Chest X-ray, PA view. Patient: 48 years old, sex M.
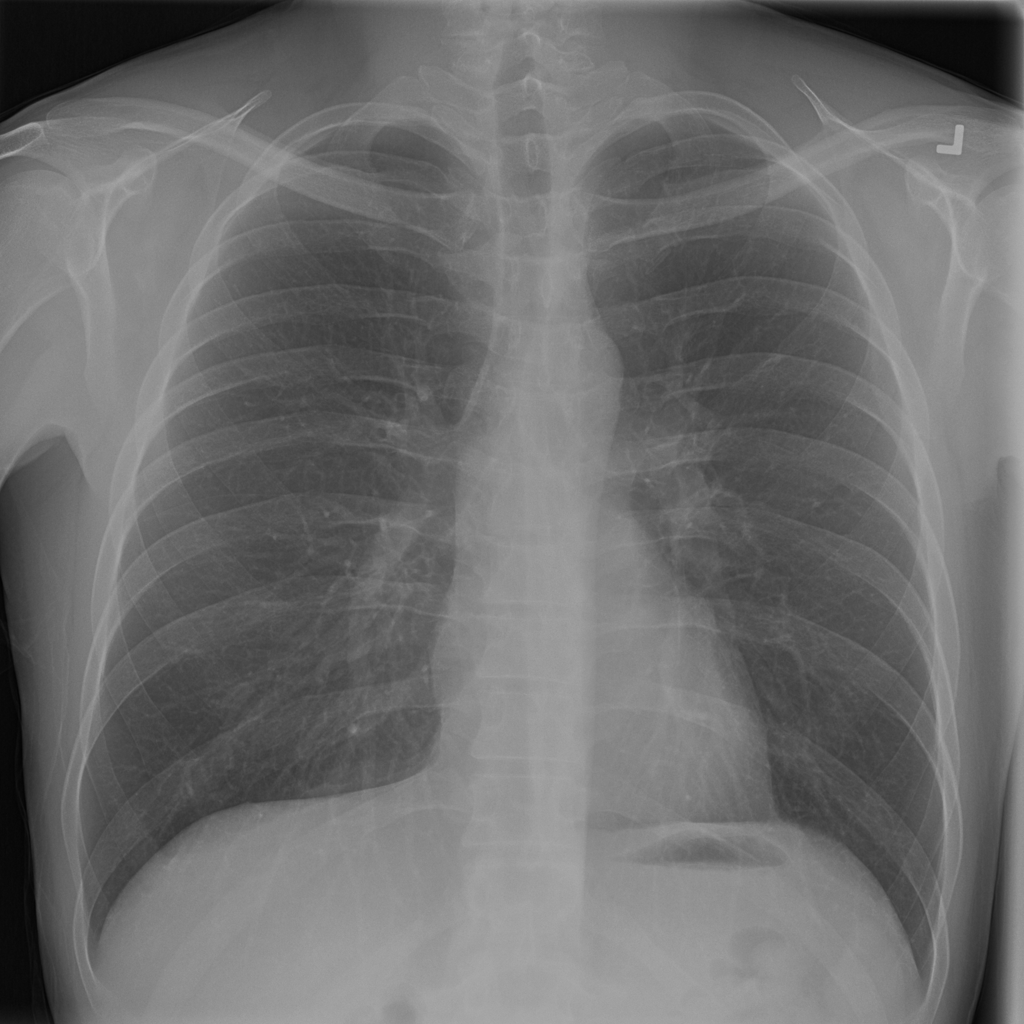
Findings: Infiltration